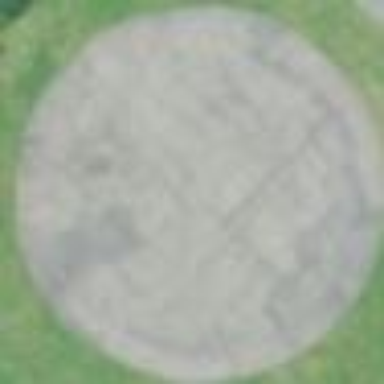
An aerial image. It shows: Asphalt surface located in recreation ground.